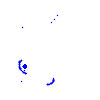
Particle: pion